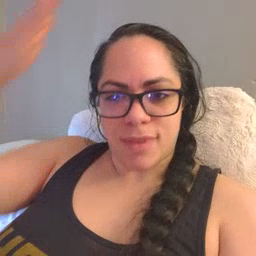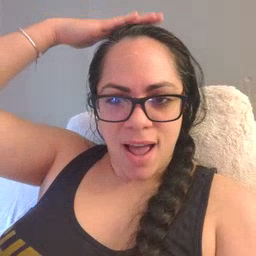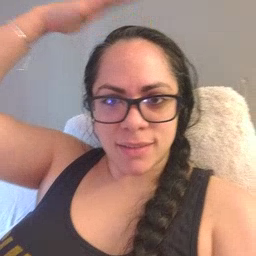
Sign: hat